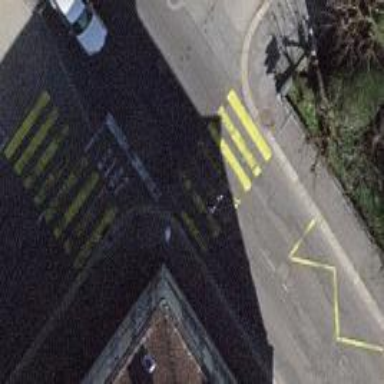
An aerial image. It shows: Zebra crossing on the road.